Question: I' using KineticJS to drawing a logo, both top an bottom lines are bezierCurveTo.
I need to draw lines between them and so I need to locate the points inside both curves.
What I thought to use was get the X coordinate and get the Y coordinate.
Using method bezierCurveTo I can find the position.
The problem is bezierCurveTo use the first parameter as percent and my two berzier are not equivalent, so is not a solution for me.
Is there any function that given tree points and X returns the Y ?
I'll try to explain it better with the next example

I have the point C. I need the point A and B which are the intersection of the vertical line given by the point C and the bezier curves, but beziers are not functions.
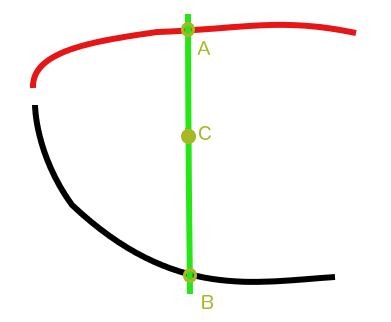
Answer: I can think of 2 ways, both use "brute force".
First method: examine pixels:
- - - - - -

Here is code and Fiddle for the first method: <URL>
'''
<!doctype html>
<html>
<head>
<link rel="stylesheet" type="text/css" media="all" href="css/reset.css" /> <!-- reset css -->
<script type="text/javascript" src="http://code.jquery.com/jquery.min.js"></script>
<style>
body{ background-color: ivory; }
#canvas{border:1px solid red;}
</style>
<script>
$(function(){
var canvas=document.getElementById("canvas");
var ctx=canvas.getContext("2d");
// draw a top bezier
ctx.beginPath();
ctx.moveTo(50,50);
ctx.bezierCurveTo(125,0,150,100,250,75);
ctx.lineWidth=3;
ctx.strokeStyle="black";
ctx.stroke();
// draw a bottom bezier
ctx.beginPath();
ctx.moveTo(50,150);
ctx.bezierCurveTo(125,0,150,100,250,175);
ctx.lineWidth=3;
ctx.strokeStyle="blue";
ctx.stroke();
// get an array of all the pixels in the canvas
var x=100; // put your X coordinate value here
var iData = ctx.getImageData(x,0,1,canvas.height);
var data = iData.data;
var w=canvas.width;
var h=canvas.height;
var theY1=-999; // your top result
var theY2=-999; // your bottom result
// iterate through each Y at your vertical X coordinate
// Examine the opacity value at the XY
// if the pixel is not transparent, you have found your Y
for(var y=0; y<h; y++) {
if(data[y*4+3]>10){
theY1=y;
break;
}
}
// now iterate backwards to get the Y of the bottom curve
for(var y=0; y<h; y++) {
if(data[(h-y)*4+3]>10){
theY2=(h-y);
break;
}
}
// testing -- display the results
ctx.beginPath();
ctx.moveTo(x,0);
ctx.lineTo(x,h);
ctx.strokeStyle="lightgray";
ctx.stroke();
ctx.beginPath();
ctx.arc(x,theY1,4,Math.PI*2,false);
ctx.closePath();
ctx.arc(x,theY2,4,Math.PI*2,false);
ctx.closePath();
ctx.fillStyle="red";
ctx.fill();
}); // end $(function(){});
</script>
</head>
<body>
<canvas id="canvas" width=300 height=300></canvas>
</body>
</html>
'''
Second method: use the Bezier curve formula to repeatedly "guess" the Y coordinate.
'''
// where ABCD are the control points and T is an interval along that curve
function CubicN(T, a,b,c,d) {
var t2 = T*T;
var t3 = t2*T;
return a + (-a * 3 + T * (3 * a - a * T)) * T
+ (3 * b + T * (-6 * b + b * 3 * T)) * T
+ (c * 3 - c * 3 * T) * t2
+ d * t3;
}
'''
And you can calculate XY points along that formula like this:
'''
// cubic bezier T is 0-1
// When T==0.00, you are at the beginning of the Curve
// When T==1.00, you are at the ending of the Curve
function getCubicBezierXYatT(startPt,controlPt1,controlPt2,endPt,T){
var x=CubicN(T,startPt.x,controlPt1.x,controlPt2.x,endPt.x);
var y=CubicN(T,startPt.y,controlPt1.y,controlPt2.y,endPt.y);
return({x:x,y:y});
}
'''
So the second method is to repeatedly "guess" T values along your curve using getCubicBezierXYatT.
When the returned X is your desired X, you also have your desired Y.
I haven't tried it, but this SO post uses something called the Newton-Raphson refinement to make better than random guesses:
<URL>